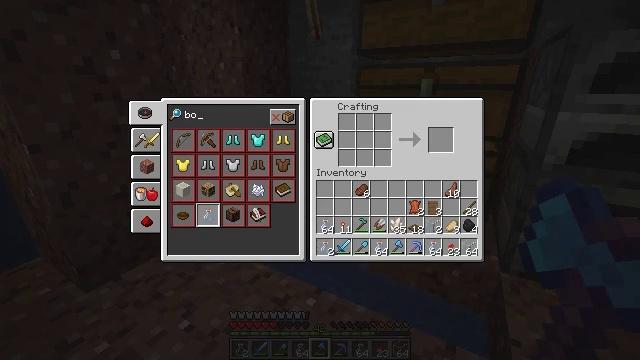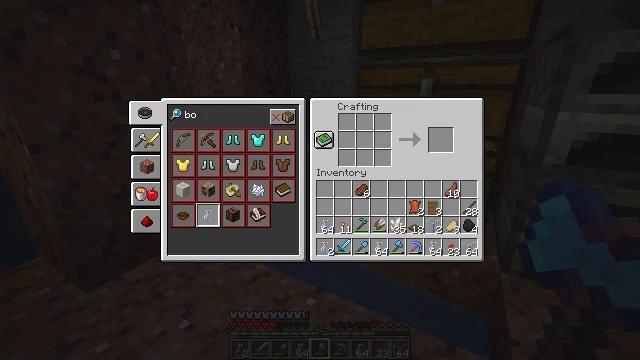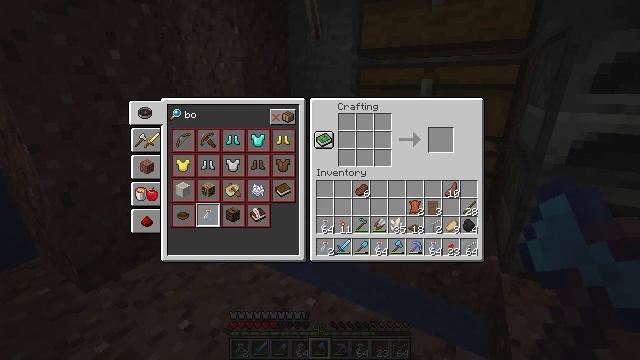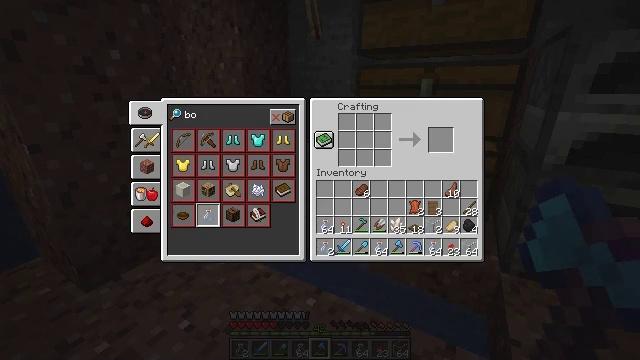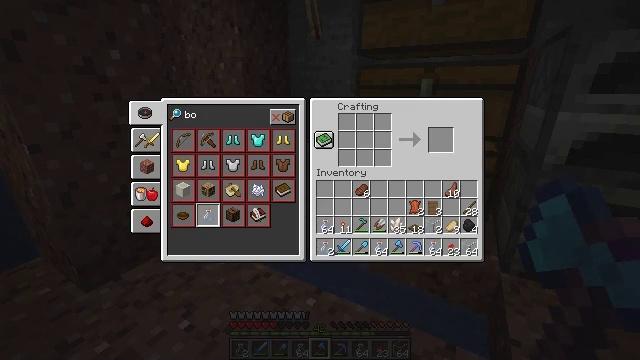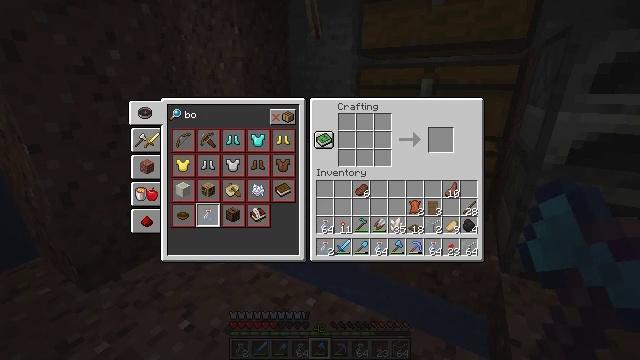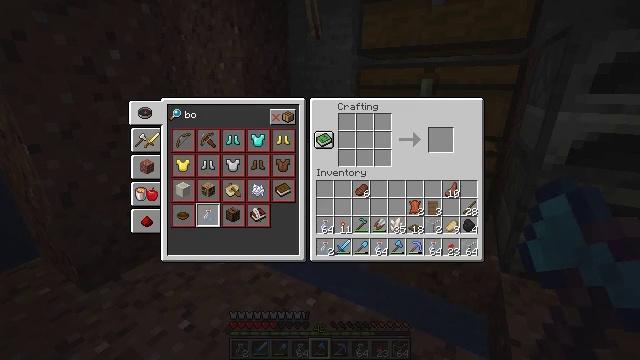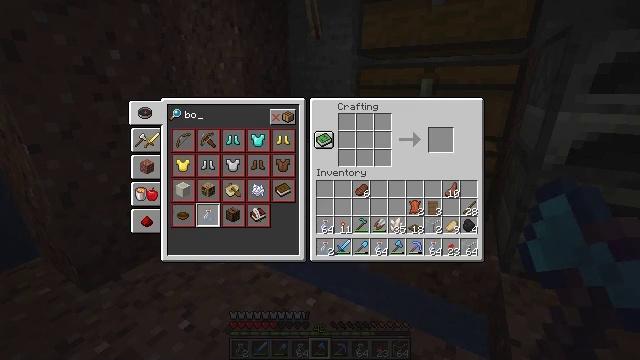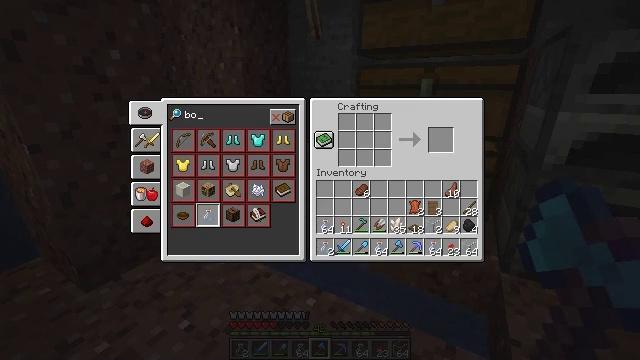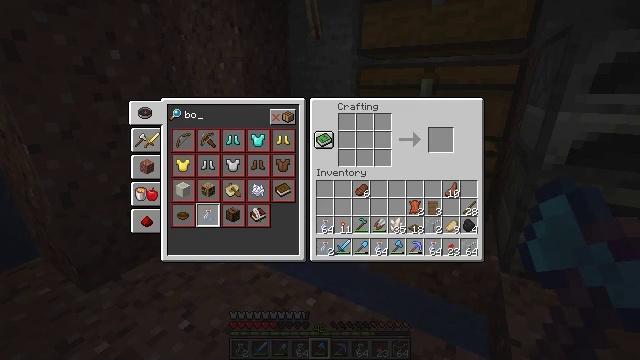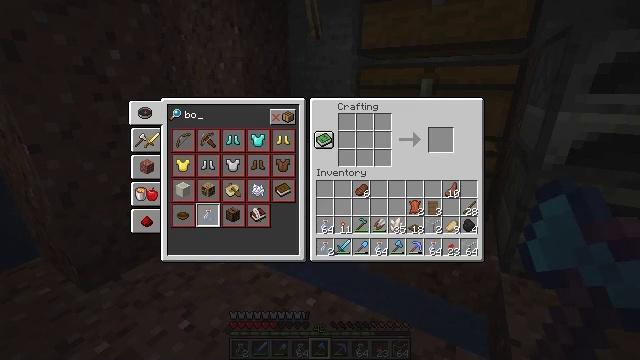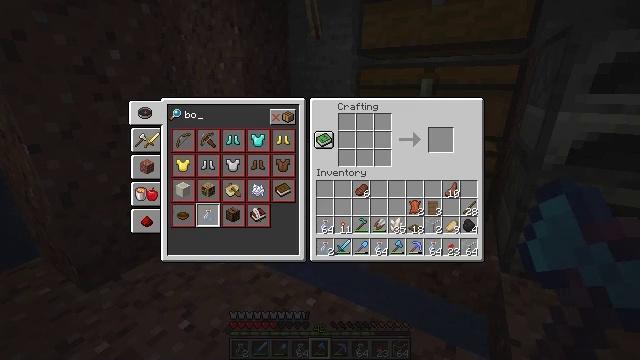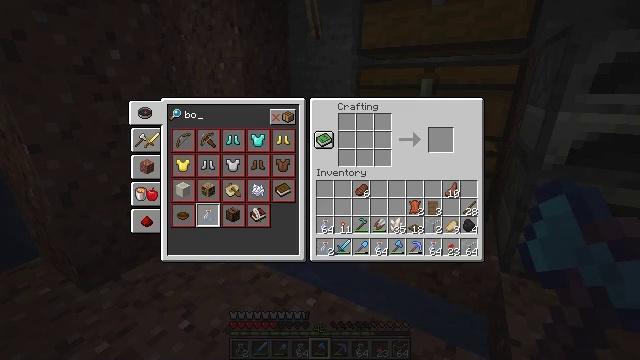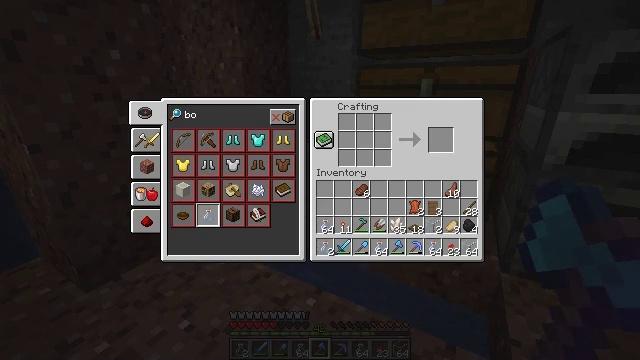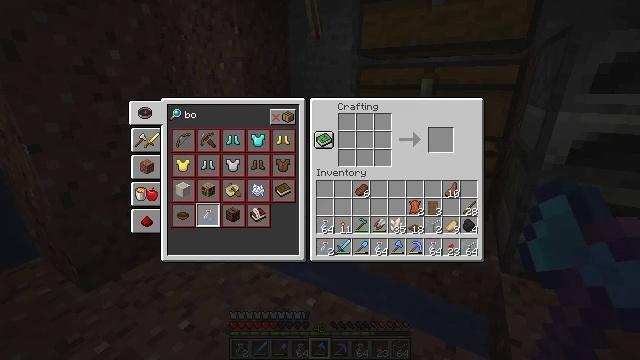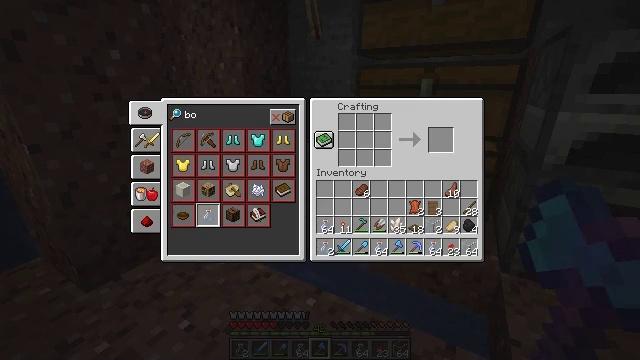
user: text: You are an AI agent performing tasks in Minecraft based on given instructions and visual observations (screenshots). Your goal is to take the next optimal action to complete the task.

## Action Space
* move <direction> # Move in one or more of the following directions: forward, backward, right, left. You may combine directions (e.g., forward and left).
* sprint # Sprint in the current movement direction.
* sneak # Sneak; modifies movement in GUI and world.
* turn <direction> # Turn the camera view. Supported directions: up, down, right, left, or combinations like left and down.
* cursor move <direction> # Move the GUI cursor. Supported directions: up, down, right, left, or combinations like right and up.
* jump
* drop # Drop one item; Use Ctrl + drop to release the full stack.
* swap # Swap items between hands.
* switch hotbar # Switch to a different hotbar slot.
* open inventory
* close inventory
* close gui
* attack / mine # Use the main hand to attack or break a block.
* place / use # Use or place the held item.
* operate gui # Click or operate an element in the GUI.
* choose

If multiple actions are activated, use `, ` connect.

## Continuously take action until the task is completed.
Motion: motion action
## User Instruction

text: Open the crafting table to make a glass bottle.
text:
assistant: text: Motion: no_op
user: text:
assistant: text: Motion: no_op
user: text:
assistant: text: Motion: no_op
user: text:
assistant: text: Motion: no_op
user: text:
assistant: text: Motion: no_op
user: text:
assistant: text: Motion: no_op
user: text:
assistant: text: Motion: no_op
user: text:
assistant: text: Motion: no_op
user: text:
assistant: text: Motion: no_op
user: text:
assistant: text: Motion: no_op
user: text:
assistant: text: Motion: no_op
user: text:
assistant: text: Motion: no_op
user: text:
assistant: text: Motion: no_op
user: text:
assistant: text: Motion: no_op
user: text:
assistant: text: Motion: no_op
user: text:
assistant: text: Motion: no_op
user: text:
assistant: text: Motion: sneak
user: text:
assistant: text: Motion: sneak
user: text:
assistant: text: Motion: sneak
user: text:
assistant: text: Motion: sneak, cursor move down
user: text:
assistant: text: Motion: sneak, cursor move down
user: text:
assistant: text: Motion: sneak, cursor move down
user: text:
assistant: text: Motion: sneak, cursor move down
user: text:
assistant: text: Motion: sneak
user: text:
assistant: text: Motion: sneak
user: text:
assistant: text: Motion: sneak
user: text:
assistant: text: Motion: sneak
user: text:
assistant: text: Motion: sneak
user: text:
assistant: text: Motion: sneak, operate gui
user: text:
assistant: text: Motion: sneak, operate gui